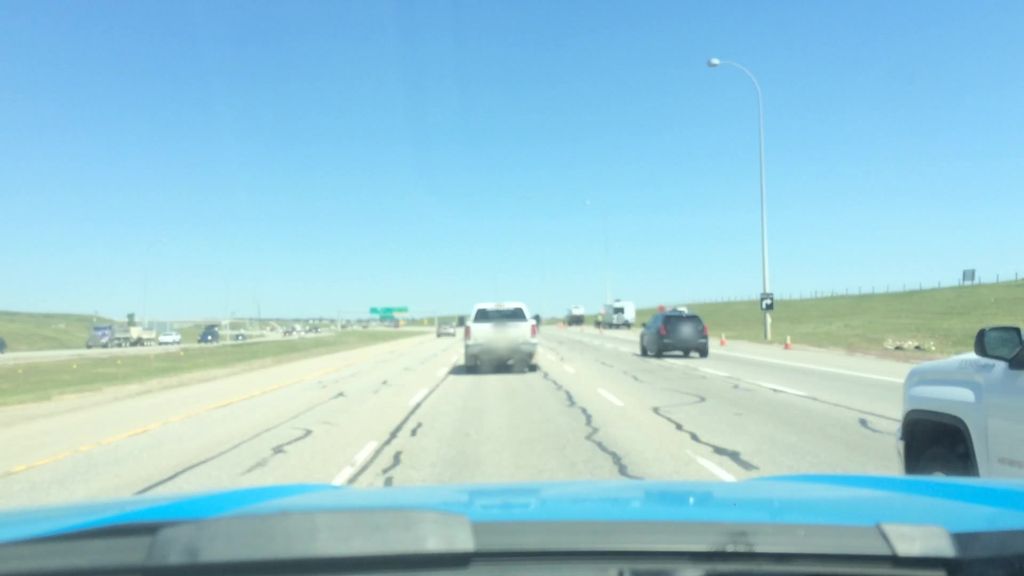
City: calgary